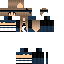
A female human skin with medium skin, wearing brown long hair dressed in a blue hoodie and black pants, featuring a closed mouth.